Interaction volume radius: 5 \u00c5
Interaction volume height: 15 \u00c5
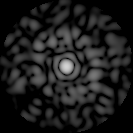
Disorder parameter: 0.8461